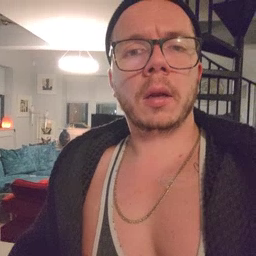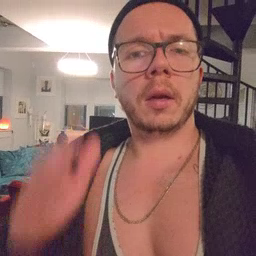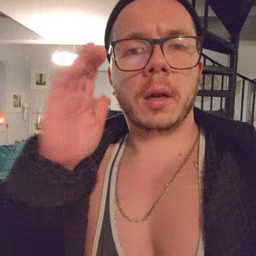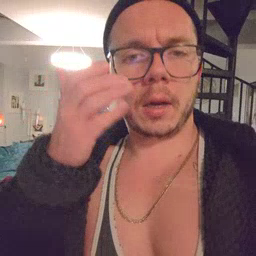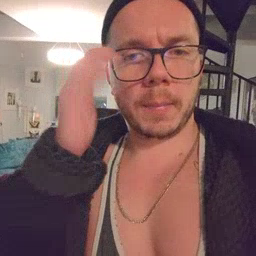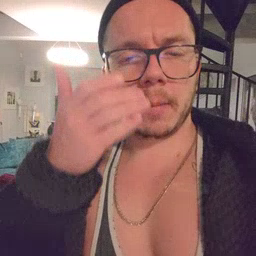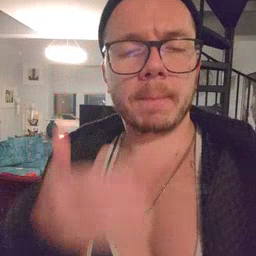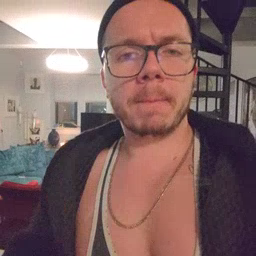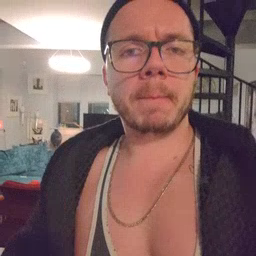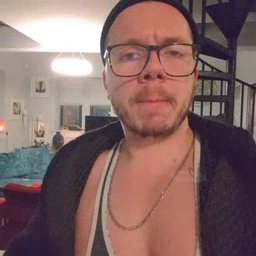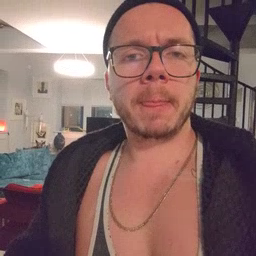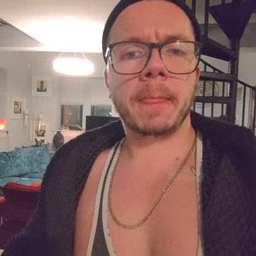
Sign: sleepy